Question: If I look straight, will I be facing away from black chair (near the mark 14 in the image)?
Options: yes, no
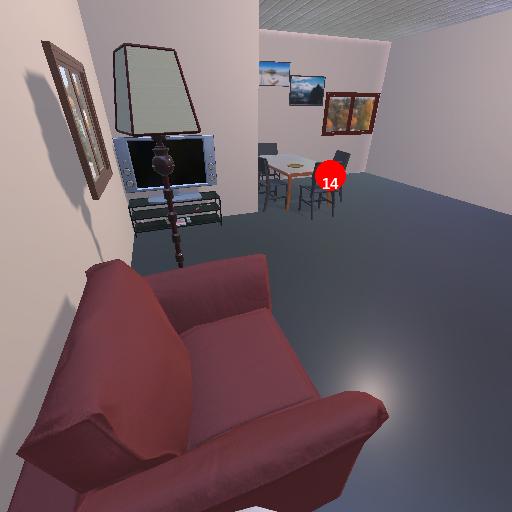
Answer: yes